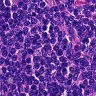
Metastatic tissue present: no